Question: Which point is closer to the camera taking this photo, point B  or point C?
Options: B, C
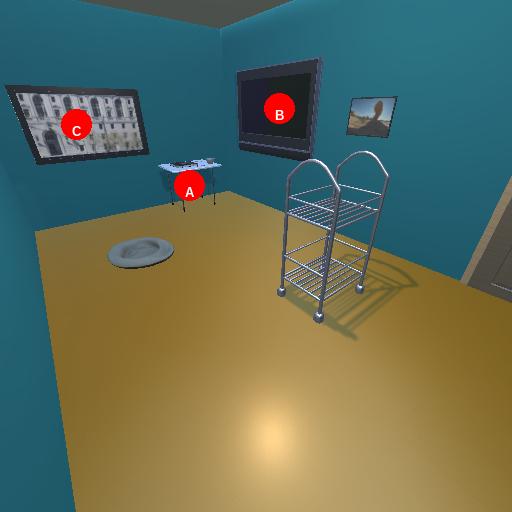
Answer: B